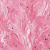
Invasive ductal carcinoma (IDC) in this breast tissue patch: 0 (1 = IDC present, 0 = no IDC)